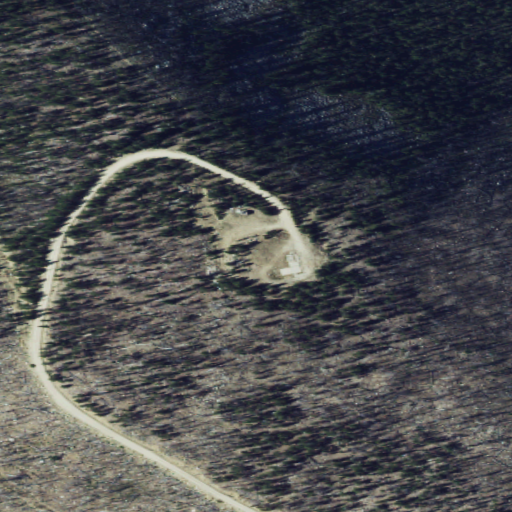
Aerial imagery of mountain in Washington named Starvation Mountain containing shrub, evergreen forest, high intensity development, low intensity development, medium intensity development, and open development